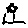
Label: flower